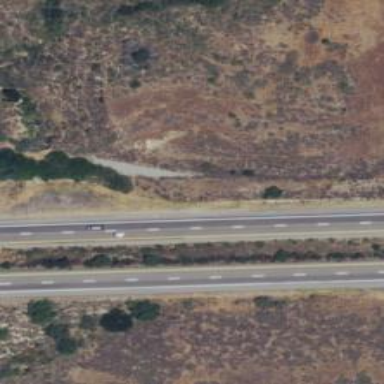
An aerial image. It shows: Expressway with asphalt surface classified as trunk highway.